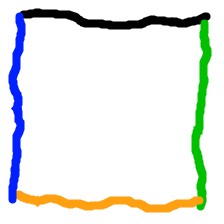
Shape: square